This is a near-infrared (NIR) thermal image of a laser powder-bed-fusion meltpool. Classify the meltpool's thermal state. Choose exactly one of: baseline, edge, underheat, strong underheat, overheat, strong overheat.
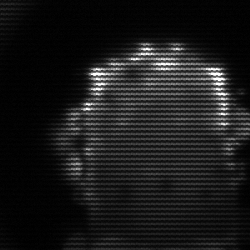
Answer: baseline